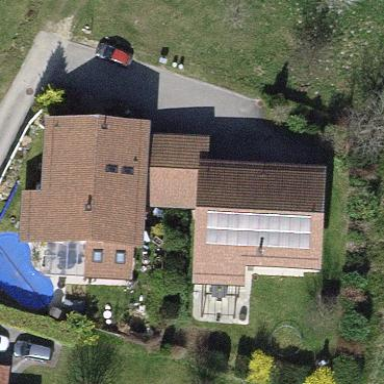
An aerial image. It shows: Simple and straightforward house.